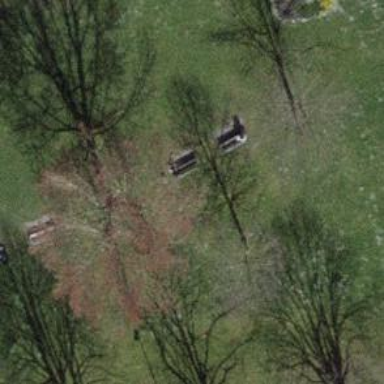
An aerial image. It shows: Red bench.